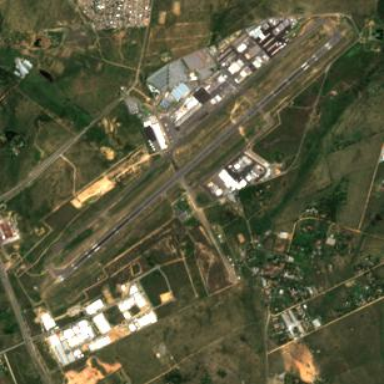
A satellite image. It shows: International aerodrome airport.